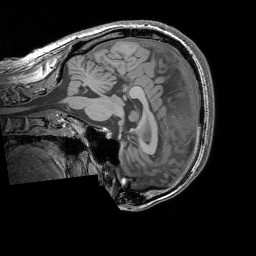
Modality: T1w
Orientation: sagittal
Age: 35
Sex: male
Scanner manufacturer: siemens
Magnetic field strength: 3 T
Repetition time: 1.83 s
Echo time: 0.00303 s